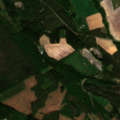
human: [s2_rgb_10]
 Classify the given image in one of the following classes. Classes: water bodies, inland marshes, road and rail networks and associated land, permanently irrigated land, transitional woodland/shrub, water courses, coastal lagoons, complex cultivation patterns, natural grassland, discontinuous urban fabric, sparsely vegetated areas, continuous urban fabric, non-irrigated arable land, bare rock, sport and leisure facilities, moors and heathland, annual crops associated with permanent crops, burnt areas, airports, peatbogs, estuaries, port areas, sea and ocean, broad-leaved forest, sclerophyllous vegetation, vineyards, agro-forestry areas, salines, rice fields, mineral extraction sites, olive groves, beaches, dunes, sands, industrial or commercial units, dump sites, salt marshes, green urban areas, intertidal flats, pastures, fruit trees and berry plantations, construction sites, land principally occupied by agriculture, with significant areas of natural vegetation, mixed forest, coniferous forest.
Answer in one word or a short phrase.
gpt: non-irrigated arable land, land principally occupied by agriculture, with significant areas of natural vegetation, coniferous forest, mixed forest